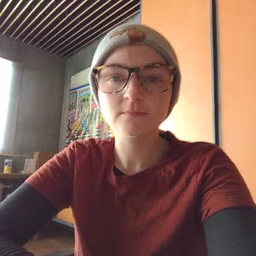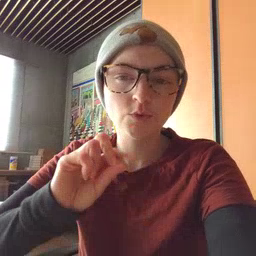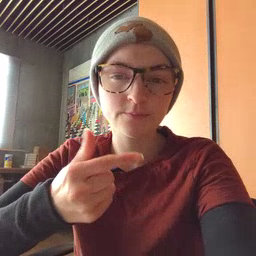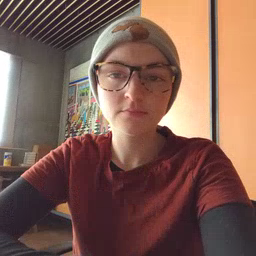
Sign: dog